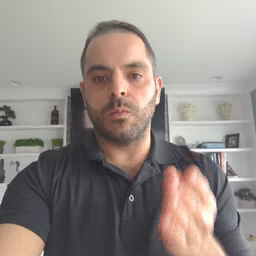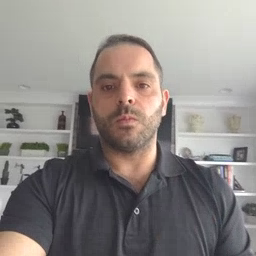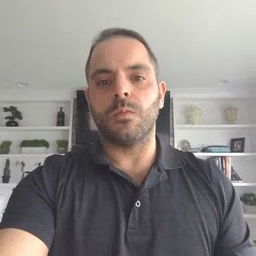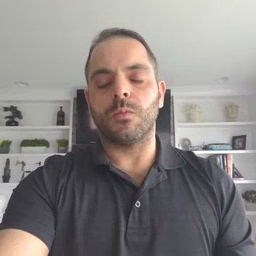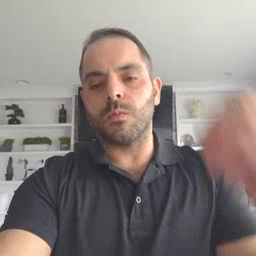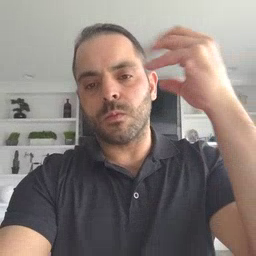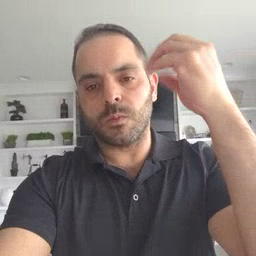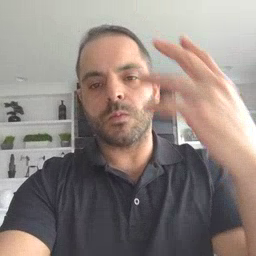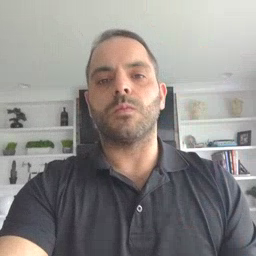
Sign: shower